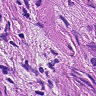
Metastatic tissue present: yes